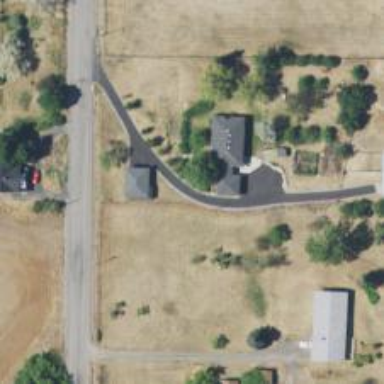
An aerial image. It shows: Driveway leading to service road.